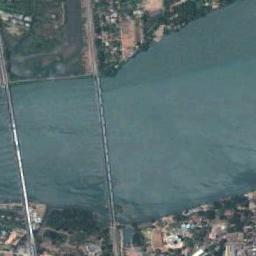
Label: bridge